Question: - 'ItemsControl''ItemsControl'- 'ItemsControl.ItemsSource''ObservableCollection'- 'ObservableCollection'- 'ObservableCollection'
It seems that this is a common problem many WPF developers have encountered. It has been asked a few times:
<URL>
<URL>
<URL>
I tried to implement the accepted solution in <URL>. The basic idea is to hook up a 'PropertyChanged' handler in your MainWindowViewModel for each item in the 'ObservableCollection'. When an item's property is changed, the event handler will be invoked and somehow the View is updated.
I could not get the implementation to work. Here is my implementation.
'''
class ViewModelBase : INotifyPropertyChanged
{
public event PropertyChangedEventHandler PropertyChanged;
protected void RaisePropertyChanged(string propertyName = "")
{
var handler = PropertyChanged;
if (handler != null) handler(this, new PropertyChangedEventArgs(propertyName));
}
}
'''
Item ViewModel:
'''
class EmployeeViewModel : ViewModelBase
{
private int _age;
private string _name;
public int Age
{
get { return _age; }
set
{
_age = value;
RaisePropertyChanged("Age");
}
}
public string Name
{
get { return _name; }
set
{
_name = value;
RaisePropertyChanged("Name");
}
}
public override string ToString()
{
return string.Format("{0} is {1} years old", Name, Age);
}
}
'''
Main Window ViewModel:
'''
class MainWindowViewModel : ViewModelBase
{
private ObservableCollection<EmployeeViewModel> _collection;
public MainWindowViewModel()
{
_collection = new ObservableCollection<EmployeeViewModel>();
_collection.CollectionChanged += MyItemsSource_CollectionChanged;
AddEmployeeCommand = new DelegateCommand(() => AddEmployee());
IncrementEmployeeAgeCommand = new DelegateCommand(() => IncrementEmployeeAge());
}
public ObservableCollection<EmployeeViewModel> Employees
{
get { return _collection; }
}
public ICommand AddEmployeeCommand { get; set; }
public ICommand IncrementEmployeeAgeCommand { get; set; }
public void AddEmployee()
{
_collection.Add(new EmployeeViewModel()
{
Age = 1,
Name = "Random Joe",
});
}
public void IncrementEmployeeAge()
{
foreach (var item in _collection)
{
item.Age++;
}
}
private void MyItemsSource_CollectionChanged(object sender, NotifyCollectionChangedEventArgs e)
{
if (e.NewItems != null)
foreach (EmployeeViewModel item in e.NewItems)
item.PropertyChanged += ItemPropertyChanged;
if (e.OldItems != null)
foreach (EmployeeViewModel item in e.OldItems)
item.PropertyChanged -= ItemPropertyChanged;
}
private void ItemPropertyChanged(object sender, PropertyChangedEventArgs e)
{
RaisePropertyChanged("Employees");
}
}
'''
'''
<Window x:Class="WpfApplication2.MainWindow"
xmlns="http://schemas.microsoft.com/winfx/2006/xaml/presentation"
xmlns:x="http://schemas.microsoft.com/winfx/2006/xaml"
xmlns:Themes="clr-namespace:Microsoft.Windows.Themes;assembly=PresentationFramework.Aero"
xmlns:d="clr-namespace:Iress.IosPlus.DynamicOE.Controls"
Title="MainWindow" Height="350" Width="350">
<Grid>
<Grid.ColumnDefinitions>
<ColumnDefinition Width="0.3*"></ColumnDefinition>
<ColumnDefinition Width="0.7*"></ColumnDefinition>
</Grid.ColumnDefinitions>
<StackPanel Grid.Column="0">
<Button Command="{Binding AddEmployeeCommand}">Add Employee</Button>
<Button Command="{Binding IncrementEmployeeAgeCommand}">Increment Employee Age</Button>
</StackPanel>
<Grid Grid.Column="1">
<Grid.RowDefinitions>
<RowDefinition Height="0.1*"></RowDefinition>
<RowDefinition></RowDefinition>
</Grid.RowDefinitions>
<TextBlock Grid.Row="0" Text="{Binding Path=Employees[0]}"></TextBlock>
<ItemsControl Grid.Row="1" ItemsSource="{Binding Path=Employees}" BorderBrush="Red" BorderThickness="1"></ItemsControl>
</Grid>
</Grid>
'''
To verify my implementation, I create a view like so. The 'TextBlock.Text' is bound to the first item in the collection. The 'ItemsControl' is bound to the collection itself.
- 'EmployeeViewModel''TextBlock''ItemsControl'- 'ItemsControl'- 'Age''PropertyChanged''ItemPropertyChanged''Textblock''ItemsControl'
I am under the impression that the 'ItemsControl' should be updated too when the 'Employee.Age' is changed according to the answer in <URL>.

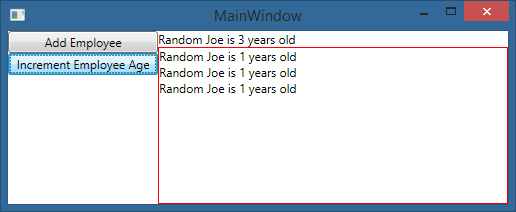
Answer: I found the answer using <URL> to debug XAML.
The issue is that you are trying to bind to the ToString() method and that does not raise the PropertyChanged event. If you look at the XAML bindings you will notice that the ObservableCollection is actually changing.

Now look at each item control and it's texts binding in the "Text" property. There are none, it's just text.

To fix this simply add an ItemsControl ItemTemplate with a DataTemplate that contains the elements you'd like to be displayed.
'''
<ItemsControl Grid.Row="1" ItemsSource="{Binding Path=Employees, UpdateSourceTrigger=PropertyChanged}" BorderBrush="Red" BorderThickness="1" >
<ItemsControl.ItemTemplate>
<DataTemplate>
<TextBlock>
<TextBlock.Text>
<MultiBinding StringFormat=" {0} is {1} years old">
<Binding Path="Name"/>
<Binding Path="Age"/>
</MultiBinding>
</TextBlock.Text>
</TextBlock>
</DataTemplate>
</ItemsControl.ItemTemplate>
</ItemsControl>
'''
We now have a green light on binding. RaisePropertyChanged is being called.

Ta-da!